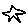
Label: star